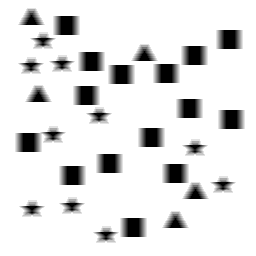
Squares: 15
Triangles: 5
Stars: 10
Total shapes: 30